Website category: book
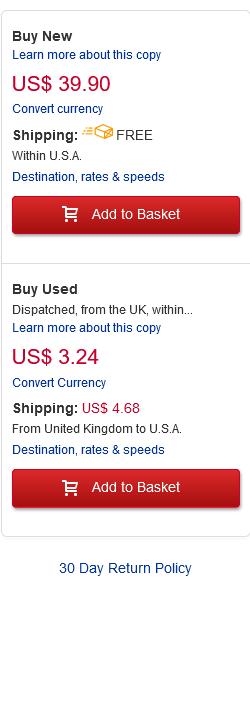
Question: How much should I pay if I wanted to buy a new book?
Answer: US$ 39.90

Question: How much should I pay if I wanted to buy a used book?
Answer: US$ 3.24

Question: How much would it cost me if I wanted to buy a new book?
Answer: US$ 39.90

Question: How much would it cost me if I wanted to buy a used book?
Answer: US$ 3.24

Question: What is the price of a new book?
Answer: US$ 39.90

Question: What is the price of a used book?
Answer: US$ 3.24

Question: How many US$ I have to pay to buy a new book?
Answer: US$ 39.90

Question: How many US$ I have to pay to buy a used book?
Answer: US$ 3.24

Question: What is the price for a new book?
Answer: US$ 39.90

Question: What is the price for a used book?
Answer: US$ 3.24

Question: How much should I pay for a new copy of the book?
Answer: US$ 39.90

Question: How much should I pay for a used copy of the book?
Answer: US$ 3.24

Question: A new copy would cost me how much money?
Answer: US$ 39.90

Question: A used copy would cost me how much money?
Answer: US$ 3.24

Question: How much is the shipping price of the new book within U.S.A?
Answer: FREE

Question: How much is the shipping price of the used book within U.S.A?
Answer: US$ 4.68

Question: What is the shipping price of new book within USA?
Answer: FREE

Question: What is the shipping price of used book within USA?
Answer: US$ 4.68

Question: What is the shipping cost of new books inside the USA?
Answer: FREE

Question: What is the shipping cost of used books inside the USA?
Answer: US$ 4.68

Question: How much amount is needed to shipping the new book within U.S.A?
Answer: FREE

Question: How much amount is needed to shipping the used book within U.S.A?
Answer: US$ 4.68

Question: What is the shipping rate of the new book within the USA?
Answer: FREE

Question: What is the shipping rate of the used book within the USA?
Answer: US$ 4.68

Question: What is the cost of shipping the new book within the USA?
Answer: FREE

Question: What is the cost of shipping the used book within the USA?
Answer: US$ 4.68

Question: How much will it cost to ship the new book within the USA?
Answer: FREE

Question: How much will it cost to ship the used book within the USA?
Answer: US$ 4.68